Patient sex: M
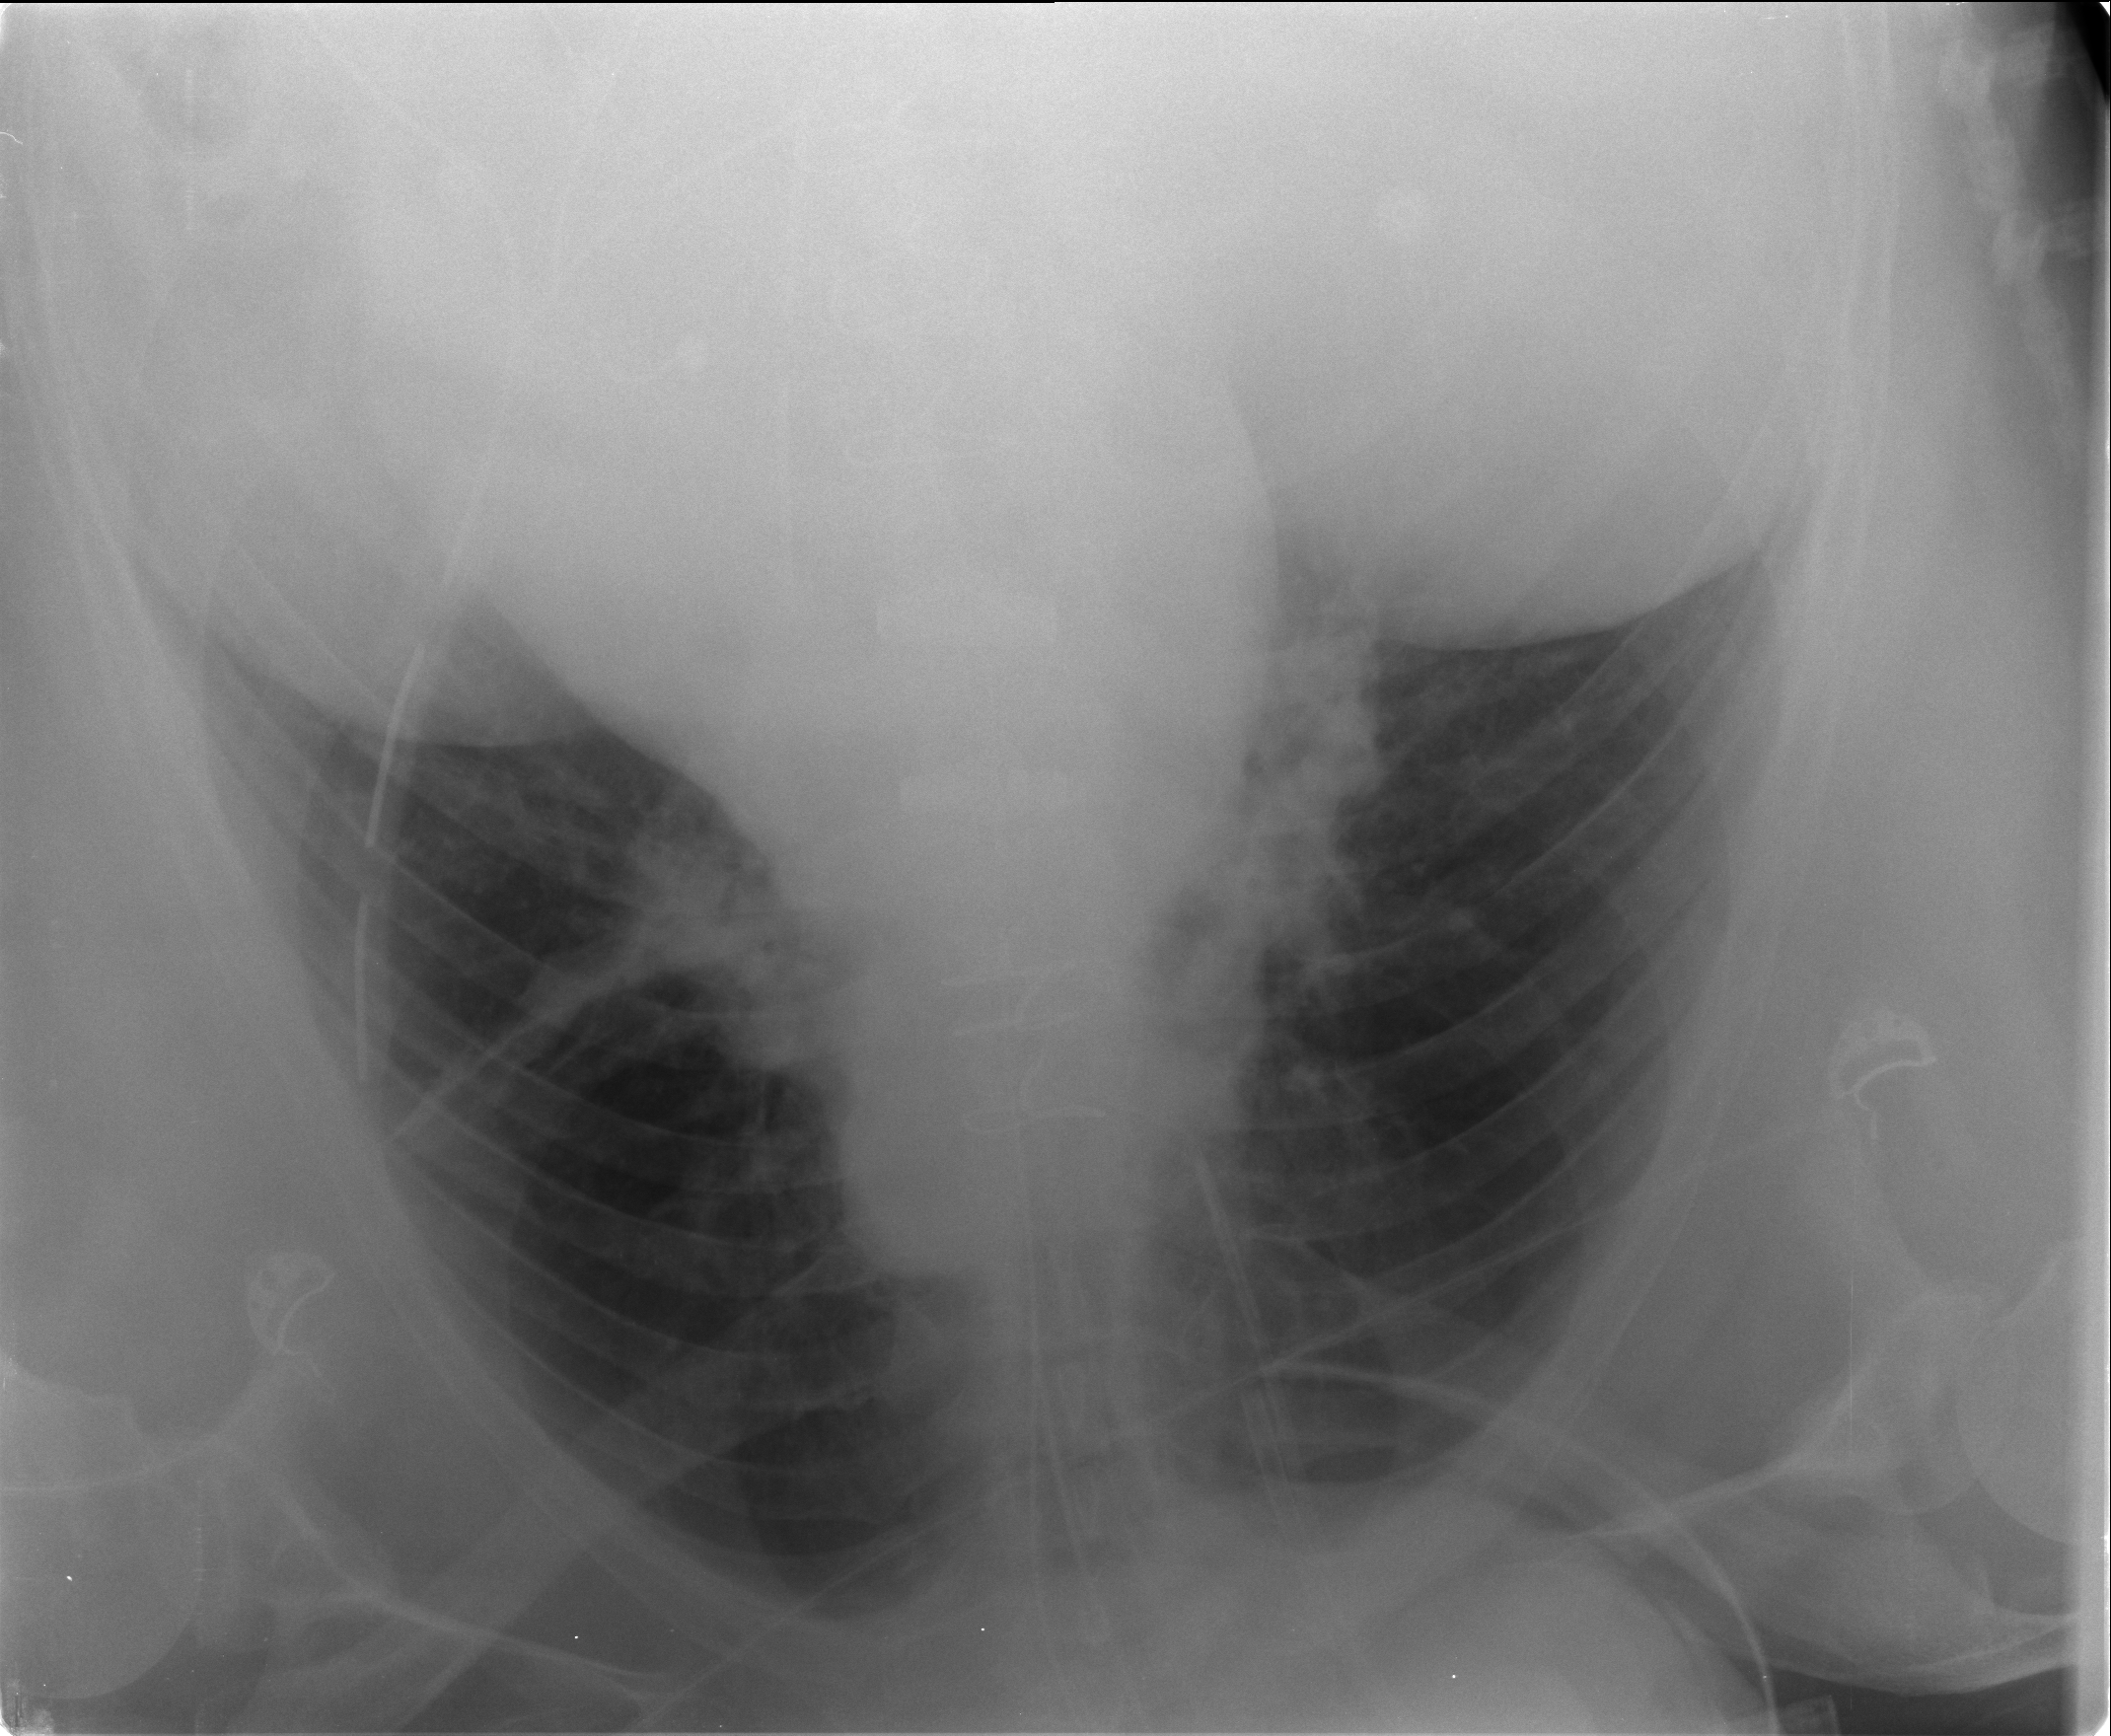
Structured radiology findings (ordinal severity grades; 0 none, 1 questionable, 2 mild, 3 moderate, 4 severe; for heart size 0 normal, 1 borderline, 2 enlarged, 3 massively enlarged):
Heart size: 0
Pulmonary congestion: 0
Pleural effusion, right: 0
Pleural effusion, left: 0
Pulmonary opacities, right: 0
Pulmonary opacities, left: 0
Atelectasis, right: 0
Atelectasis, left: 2